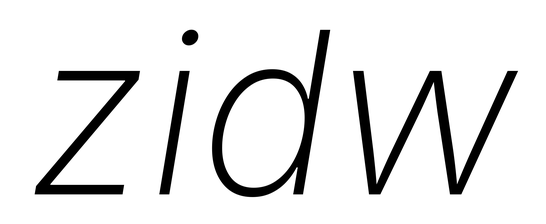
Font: Inter-Italic_ExtraLight_Italic